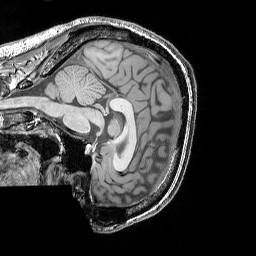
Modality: T1w
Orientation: sagittal
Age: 28
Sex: male
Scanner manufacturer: siemens
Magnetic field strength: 3 T
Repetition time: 1.9 s
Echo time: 0.00444 s